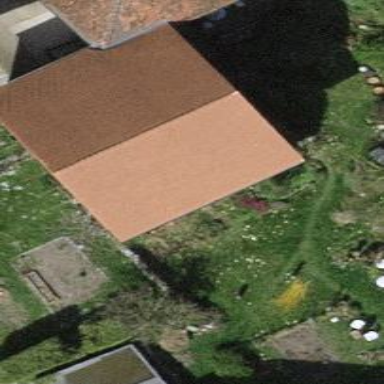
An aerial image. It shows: Farm building.